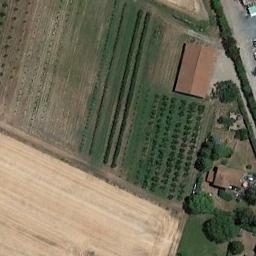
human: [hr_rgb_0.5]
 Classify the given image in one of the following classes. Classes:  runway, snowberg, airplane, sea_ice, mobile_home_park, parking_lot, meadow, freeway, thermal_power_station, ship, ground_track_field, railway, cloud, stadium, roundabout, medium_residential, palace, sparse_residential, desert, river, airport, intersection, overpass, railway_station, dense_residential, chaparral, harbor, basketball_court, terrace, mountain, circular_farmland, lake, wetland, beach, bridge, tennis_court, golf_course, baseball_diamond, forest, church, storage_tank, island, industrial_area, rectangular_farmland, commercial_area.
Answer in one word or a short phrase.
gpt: sparse_residential